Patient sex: M
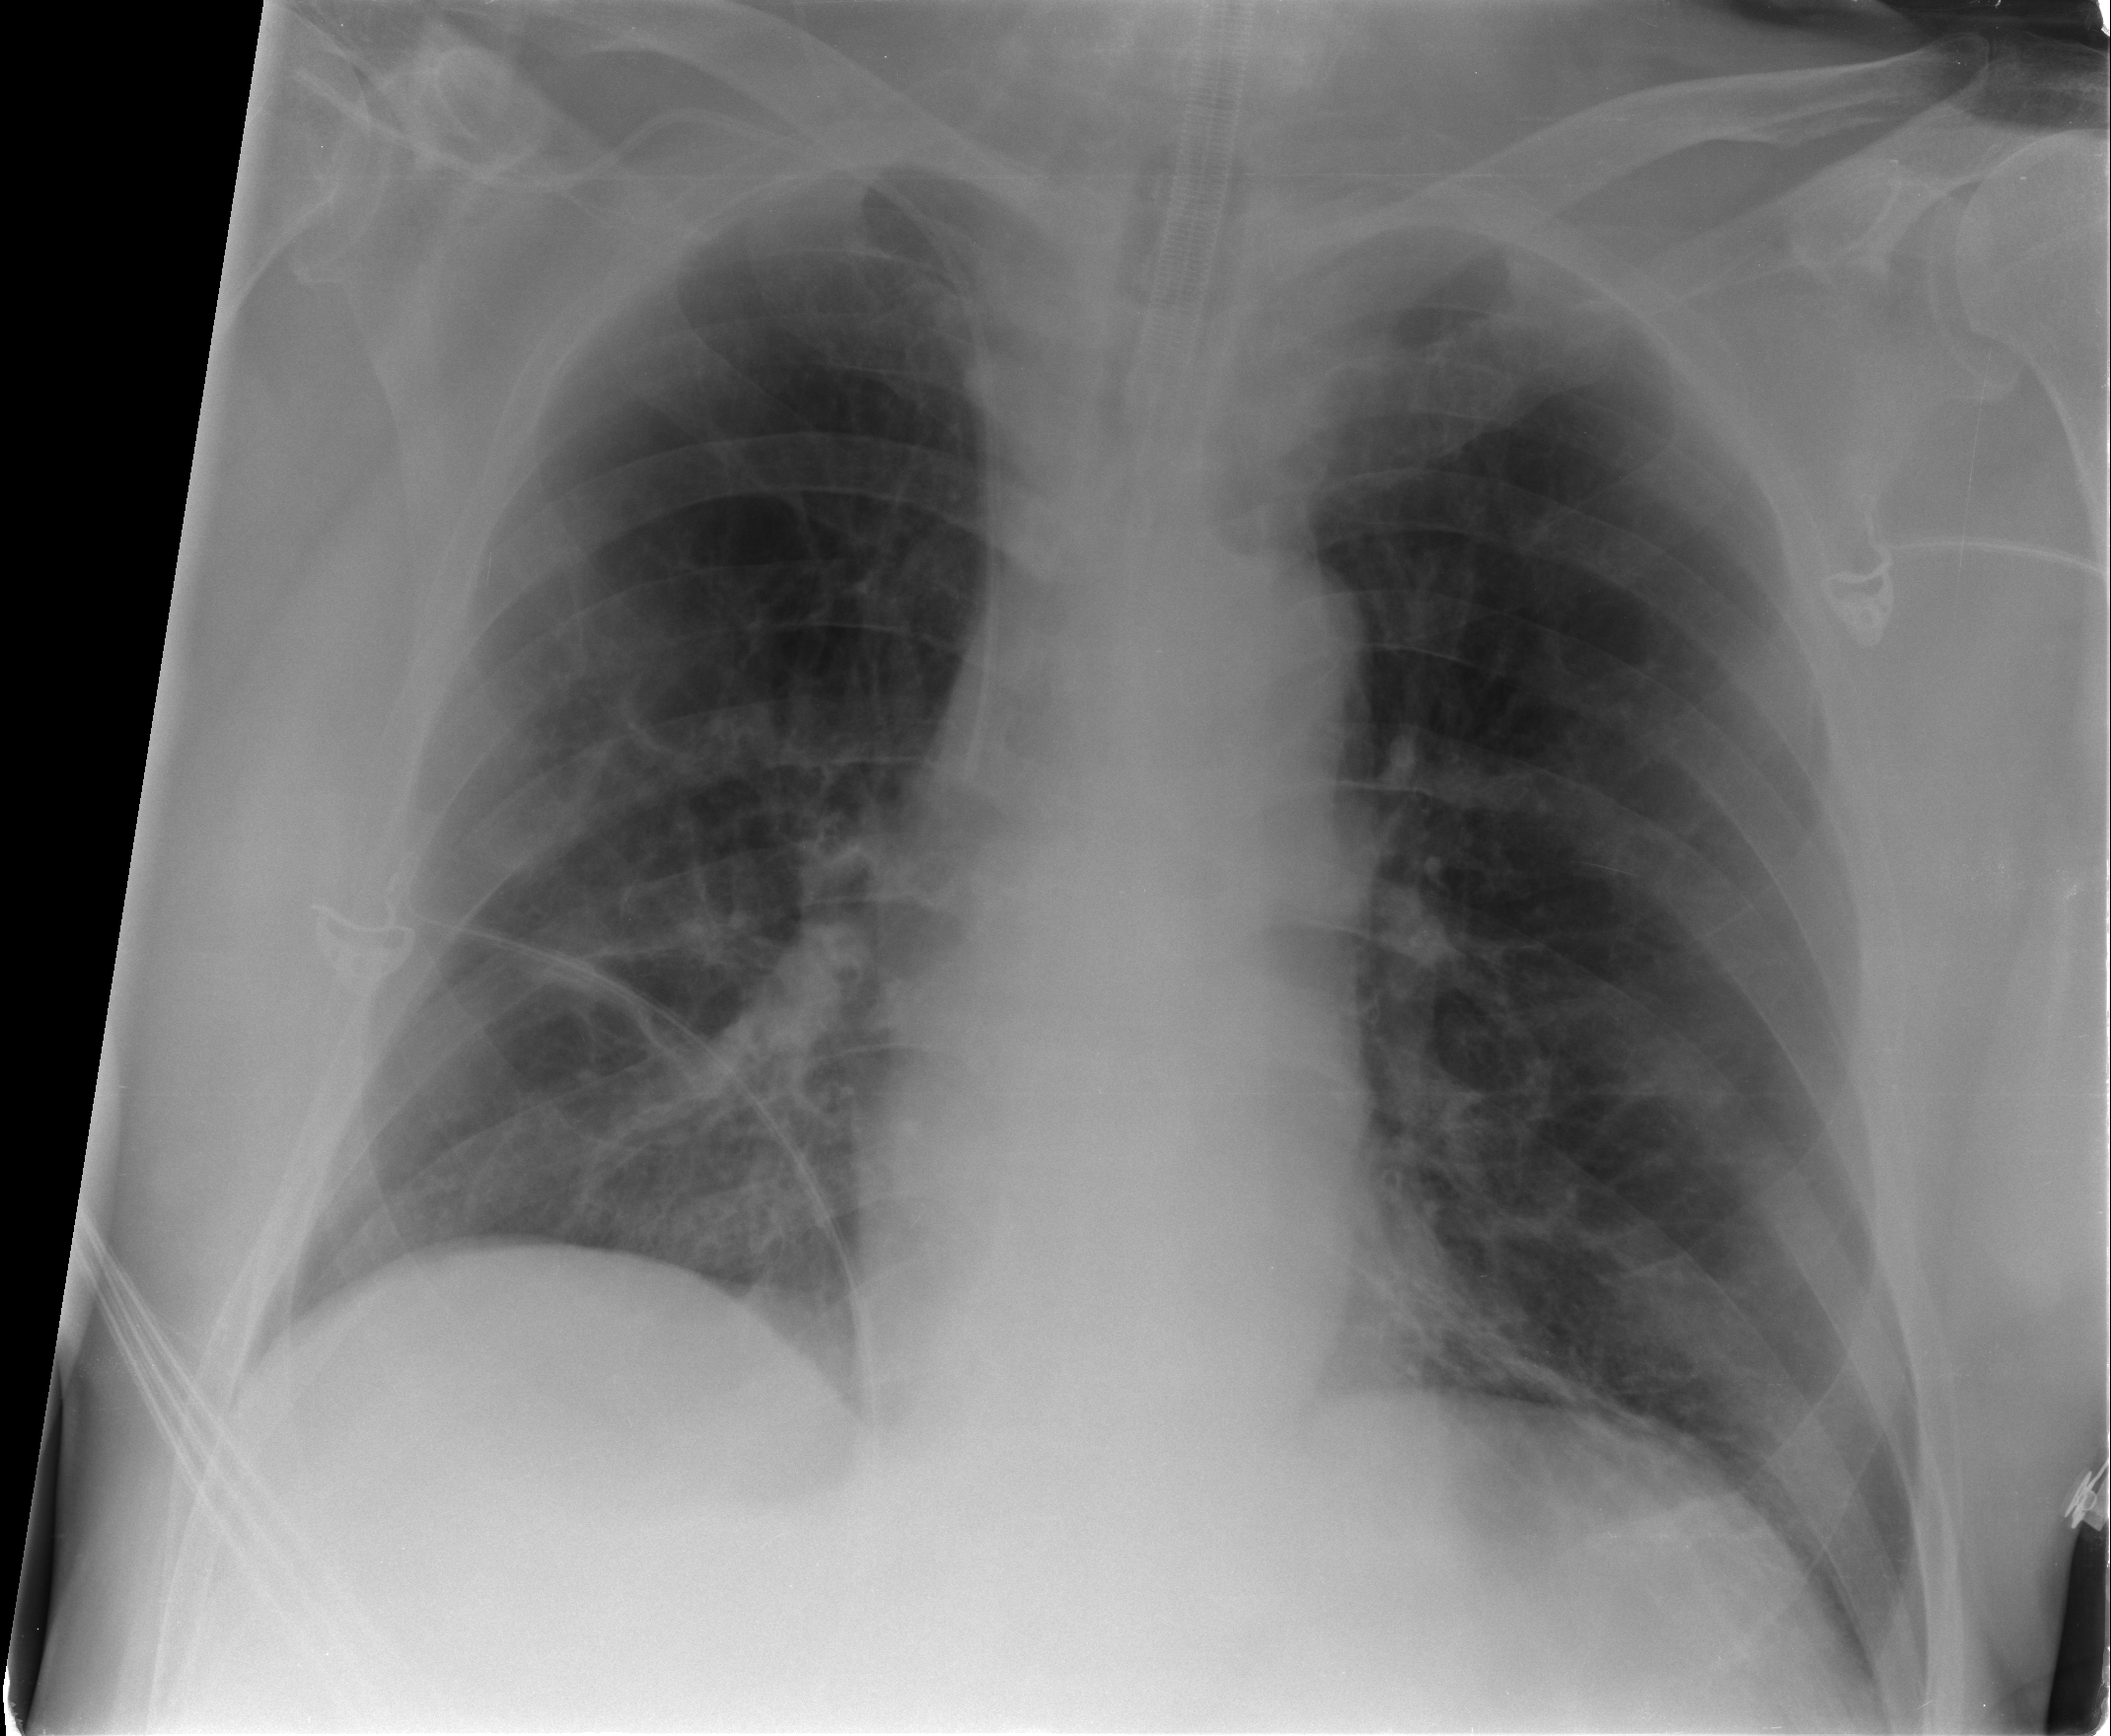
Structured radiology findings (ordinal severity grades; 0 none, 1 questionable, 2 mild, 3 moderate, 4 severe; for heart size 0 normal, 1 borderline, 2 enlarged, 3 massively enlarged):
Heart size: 0
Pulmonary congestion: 0
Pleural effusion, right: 0
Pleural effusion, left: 0
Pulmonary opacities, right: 0
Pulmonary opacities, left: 0
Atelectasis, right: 3
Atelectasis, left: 2